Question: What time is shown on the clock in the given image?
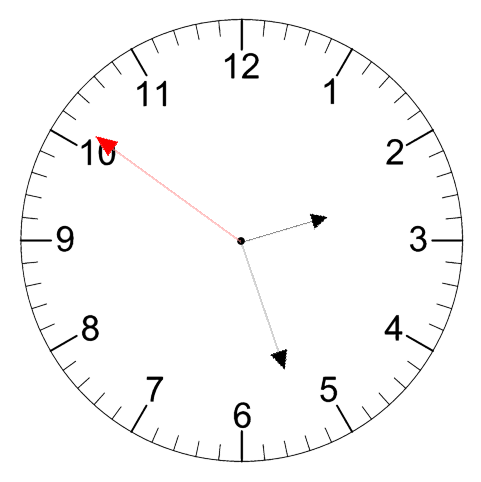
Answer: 02:26:51